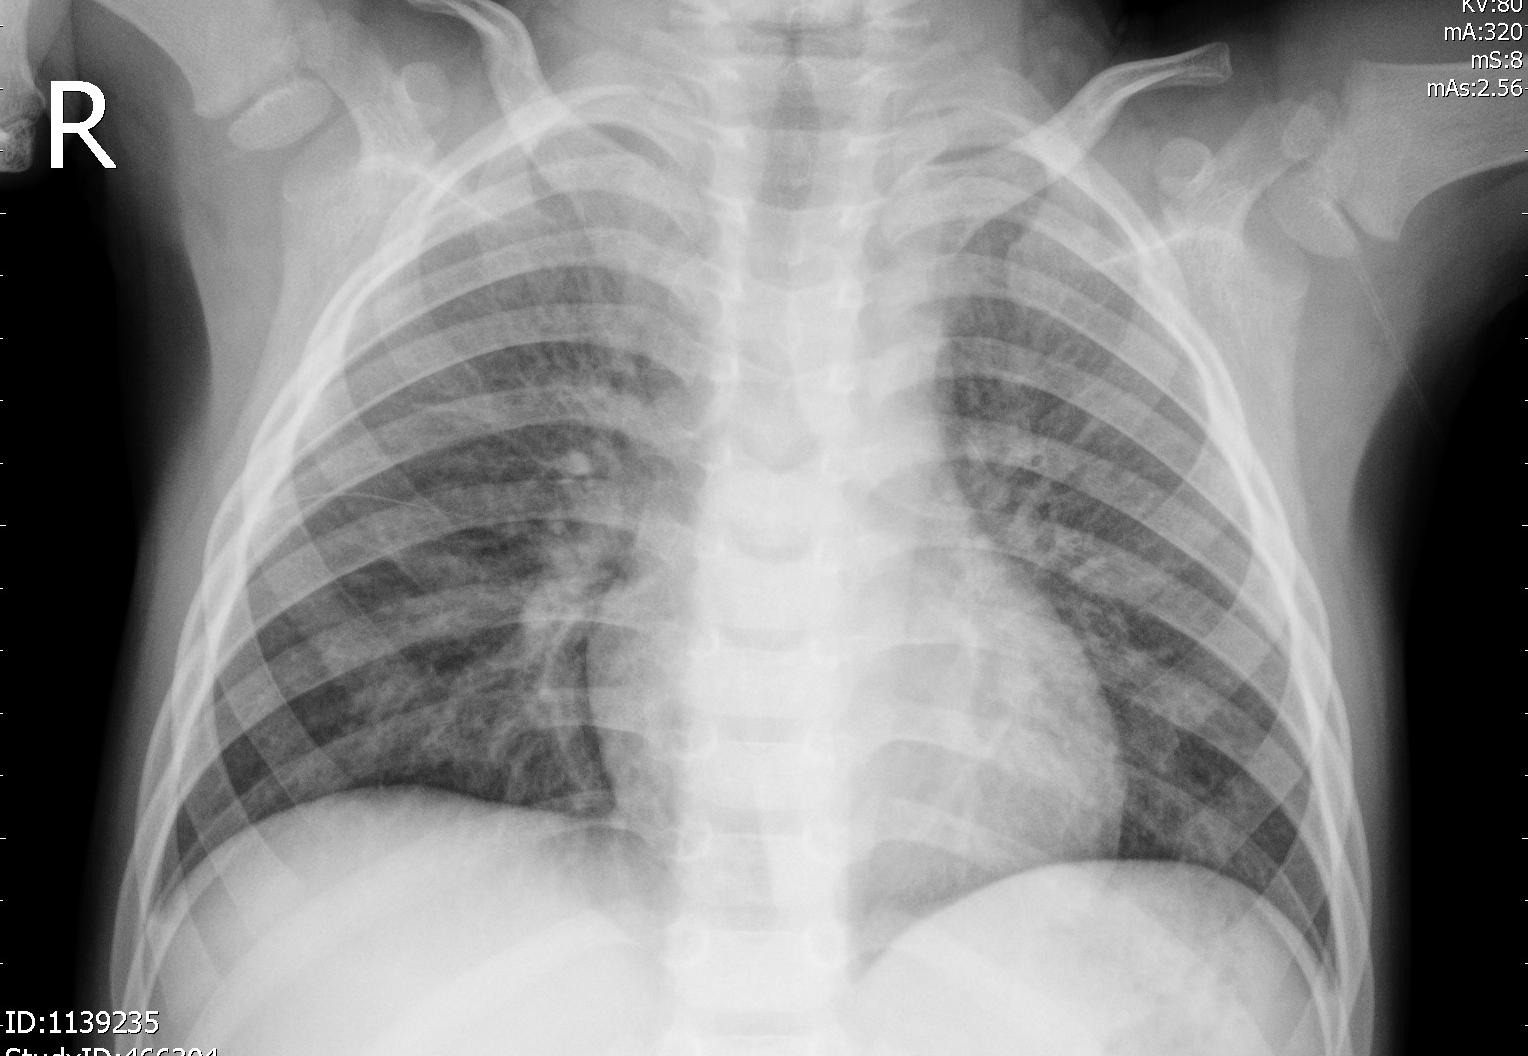
Diagnosis: PNEUMONIA